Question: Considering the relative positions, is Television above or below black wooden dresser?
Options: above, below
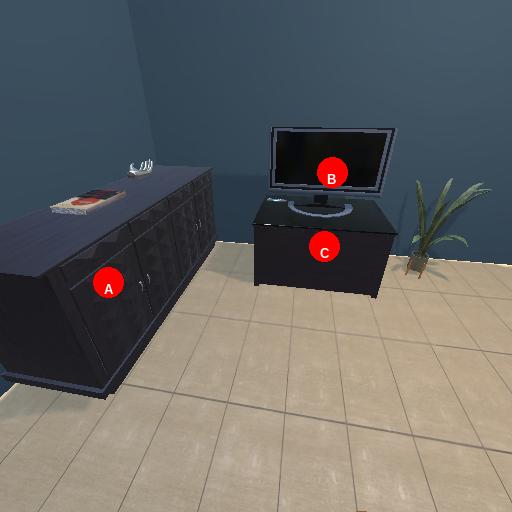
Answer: above